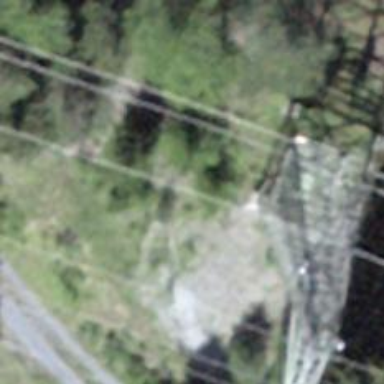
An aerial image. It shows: Power tower.